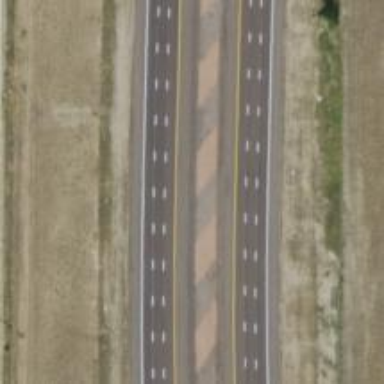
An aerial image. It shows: Asphalt motorway.